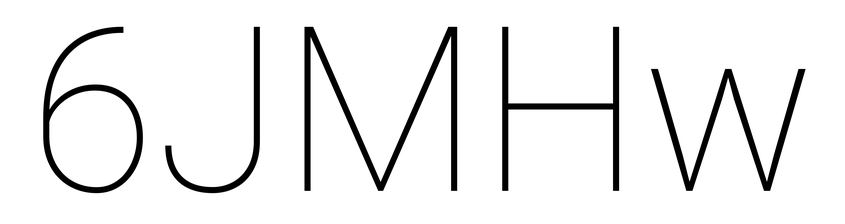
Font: Roboto_Thin